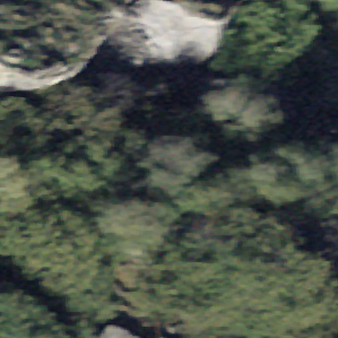
Label: bouldering_area